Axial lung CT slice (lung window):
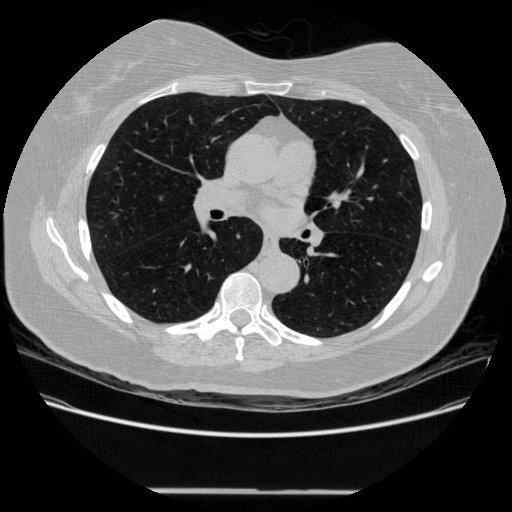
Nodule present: no